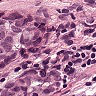
Metastatic tissue present: yes